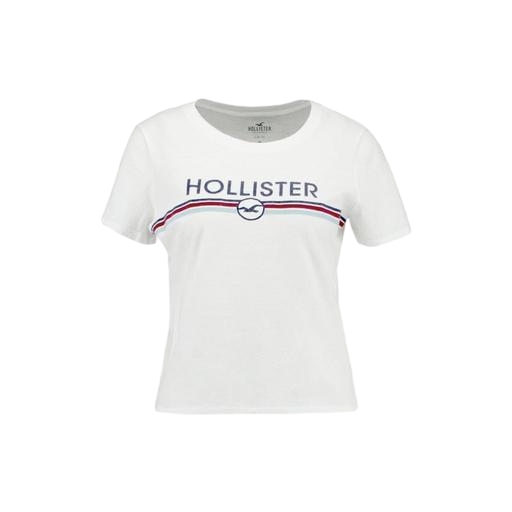
t-shirt twist graphic, white logo-print t-shirt, multicolor women’s white large t-shirt, white background